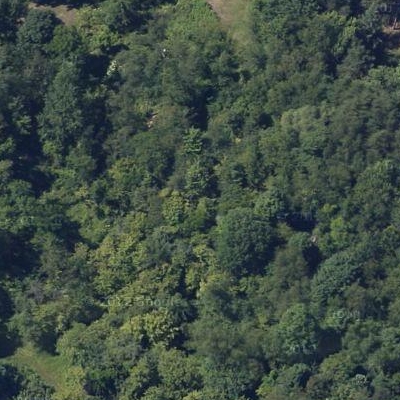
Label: eForest